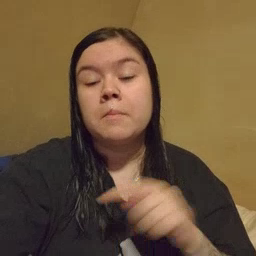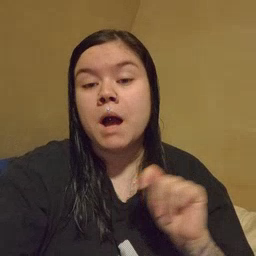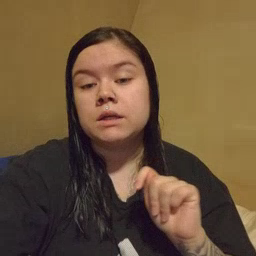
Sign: potty